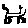
Label: cat